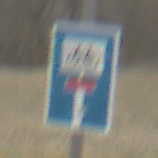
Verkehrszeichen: SackgasseRadverkehrDurchlaessig
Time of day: MorningAfternoon
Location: Outdoor (Nature)
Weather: PartlyCloudy
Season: Autumn
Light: Natural